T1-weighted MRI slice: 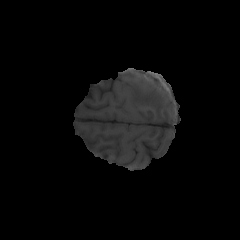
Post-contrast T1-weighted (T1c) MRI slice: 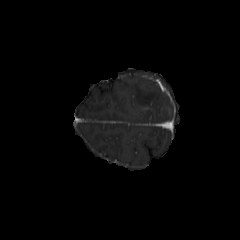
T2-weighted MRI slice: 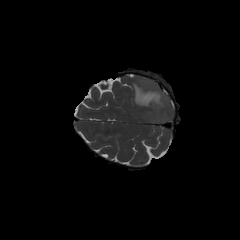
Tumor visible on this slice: yes